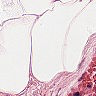
Metastatic tissue present: no